Interaction volume radius: 5 \u00c5
Interaction volume height: 25 \u00c5
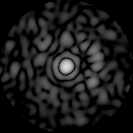
Disorder parameter: 0.836